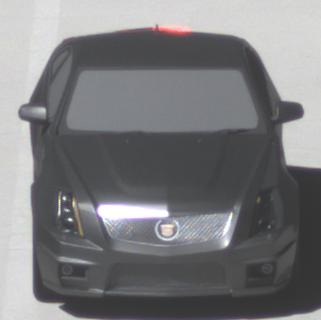
Make: Cadillac
Model: CTS-V
Detailed model: CTS-V (II) Limousine
Model produced from: 2008/11
Model produced until: 2010/12
Doors: 4
Color: gray
Road condition: dry road
Daytime: midday
Contrast: high contrast